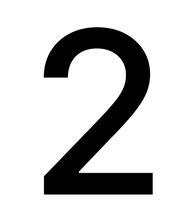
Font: Inter_Medium